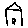
Label: house